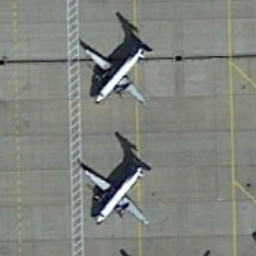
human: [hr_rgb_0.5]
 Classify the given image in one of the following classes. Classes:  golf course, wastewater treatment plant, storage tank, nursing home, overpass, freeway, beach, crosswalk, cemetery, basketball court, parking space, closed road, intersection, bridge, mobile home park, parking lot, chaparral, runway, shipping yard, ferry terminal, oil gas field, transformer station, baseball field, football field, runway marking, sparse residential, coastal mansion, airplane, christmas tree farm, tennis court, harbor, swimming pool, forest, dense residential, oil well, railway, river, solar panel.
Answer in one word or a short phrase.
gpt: airplane